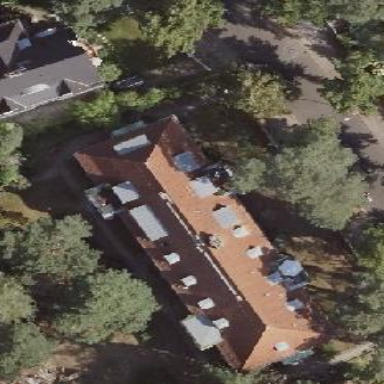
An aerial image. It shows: Apartment building with hipped roof.